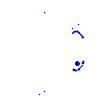
Particle: pion